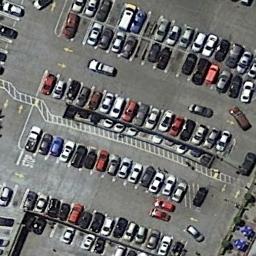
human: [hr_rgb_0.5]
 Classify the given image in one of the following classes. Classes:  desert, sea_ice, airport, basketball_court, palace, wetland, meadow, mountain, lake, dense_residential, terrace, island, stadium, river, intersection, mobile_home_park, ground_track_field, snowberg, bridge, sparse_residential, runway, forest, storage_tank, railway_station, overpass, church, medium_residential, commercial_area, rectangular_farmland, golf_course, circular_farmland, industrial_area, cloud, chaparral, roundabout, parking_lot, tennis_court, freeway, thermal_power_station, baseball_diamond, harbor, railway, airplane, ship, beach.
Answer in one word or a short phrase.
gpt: parking_lot